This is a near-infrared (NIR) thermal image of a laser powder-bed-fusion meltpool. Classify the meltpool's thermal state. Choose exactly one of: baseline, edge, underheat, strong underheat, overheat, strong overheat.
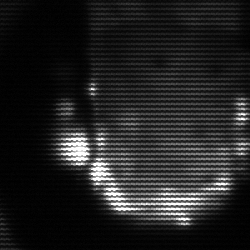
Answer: baseline